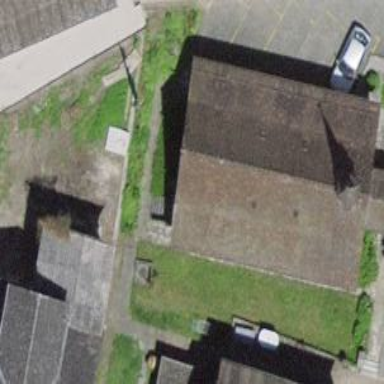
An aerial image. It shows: Chapel building.